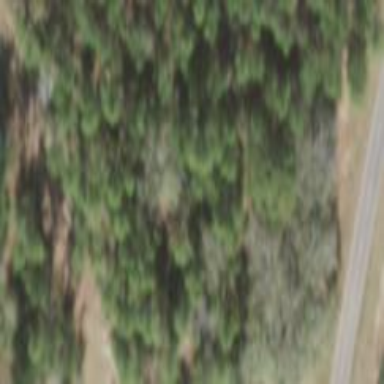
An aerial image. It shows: Mixed woodland area with various types of leaves.